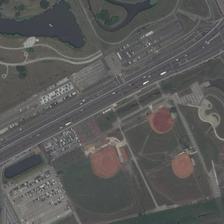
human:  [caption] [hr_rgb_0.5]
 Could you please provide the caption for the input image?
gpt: three baseball fields and a lake are in two sides of a road .

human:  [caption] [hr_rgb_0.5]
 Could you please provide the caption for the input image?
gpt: three baseball fields are next to a road .

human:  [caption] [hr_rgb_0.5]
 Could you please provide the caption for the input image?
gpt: a lake is surrounded by two cross roads .

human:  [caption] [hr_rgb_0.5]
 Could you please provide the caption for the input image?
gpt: three baseball fields is next to a road .

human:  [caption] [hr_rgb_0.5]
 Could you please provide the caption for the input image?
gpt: three baseball fields is next to a road .